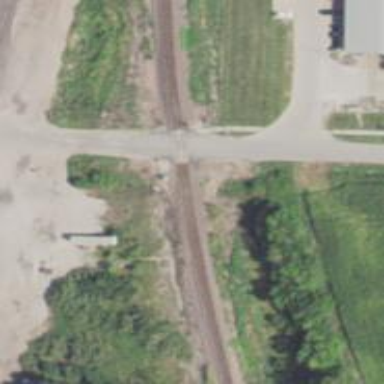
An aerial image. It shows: Level crossing along the railway.